Interaction volume radius: 5 \u00c5
Interaction volume height: 20 \u00c5
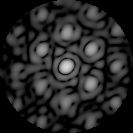
Disorder parameter: 0.4077